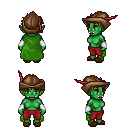
a pixel art fantasy rpg character, female body template, orc, green skin, green cape, red pants, blonde bedhead hairstyle, leather cap, white cloth bracers, brown slippers, four views (front, back, left, right), 2x2 character sprite sheet, small pixel art, hard edges, no anti-aliasing